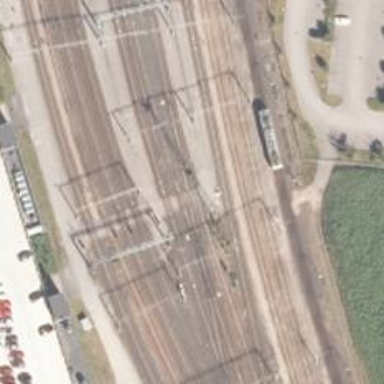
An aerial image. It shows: Railway level crossing.